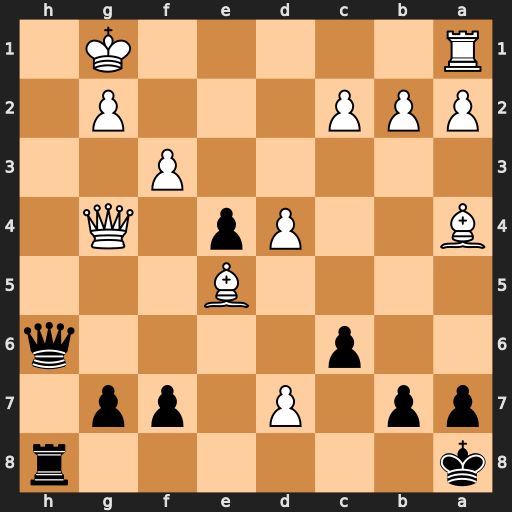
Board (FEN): k6r/pp1P1pp1/2p4q/4B3/B2Pp1Q1/5P2/PPP3P1/R5K1
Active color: b
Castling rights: -
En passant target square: -
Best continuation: Qe3+ Kf1 Rh1#